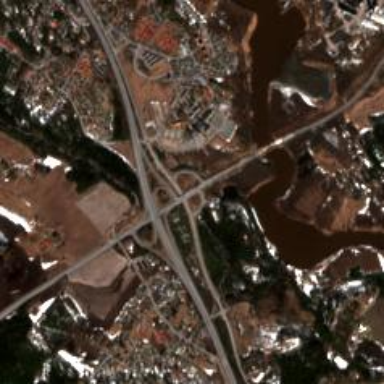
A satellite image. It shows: Motorway junction.